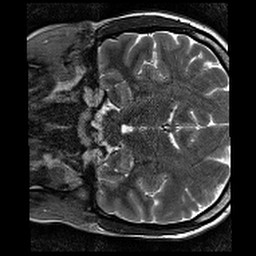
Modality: T2w
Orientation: coronal
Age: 31
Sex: female